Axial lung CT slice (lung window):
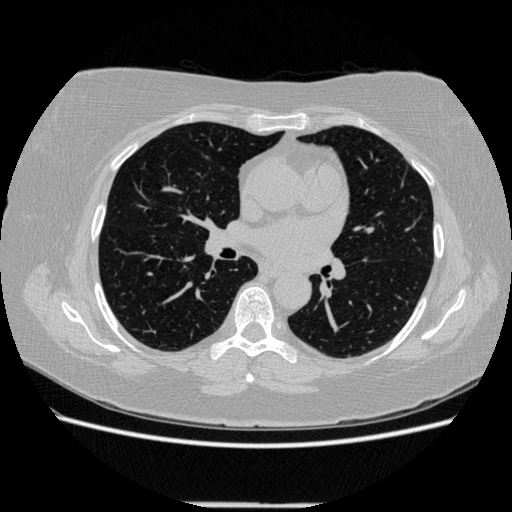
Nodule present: no